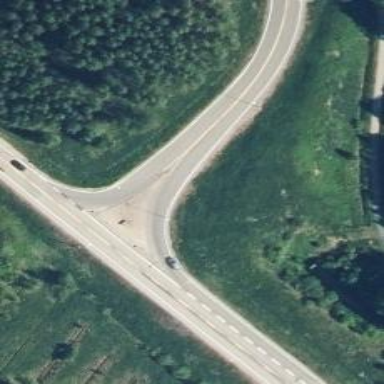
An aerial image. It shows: Trunk link highway.